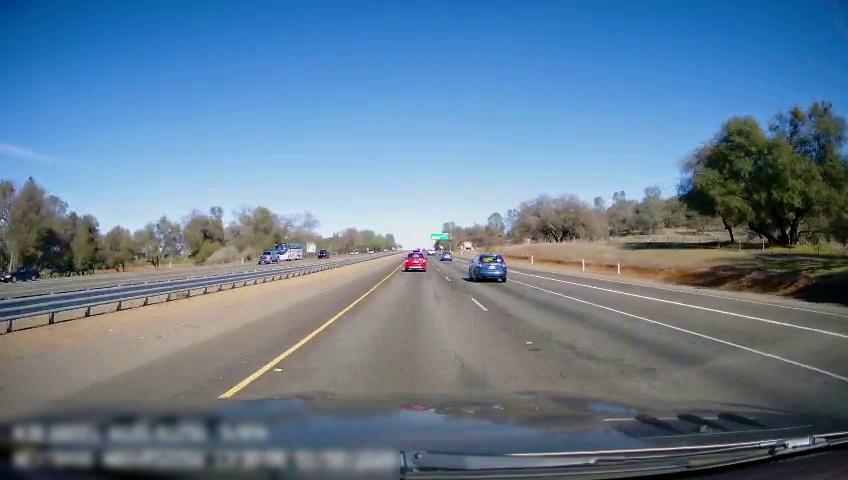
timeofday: Day
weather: Sunny
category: Drivable Space
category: Drivable Space
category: Vehicles | Car
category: Vehicles | Bus
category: Vehicles | Truck
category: Vehicles | SUV
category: Vehicles | Car
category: Vehicles | Car
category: Vehicles | Car
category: Lanes | Current Lane
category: Lanes | Current Lane
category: Lanes | Alternate Lane
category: Lanes | Alternate Lane
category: Lanes | Alternate Lane
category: Traffic | Signs